Brain MRI, t1w sequence, axial 2D slice.
Patient: age 42, sex F, weight 95 kg, height 1.95 m
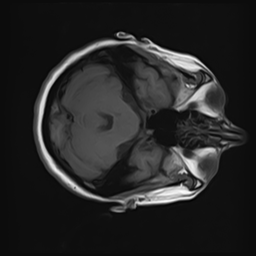